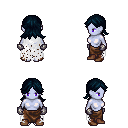
a pixel art fantasy rpg character, female body template, dark elf, purple skin, white tattered cape, robe skirt, raven loose hair, metal gloves, brown shoes, four views (front, back, left, right), 2x2 character sprite sheet, small pixel art, hard edges, no anti-aliasing